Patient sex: M
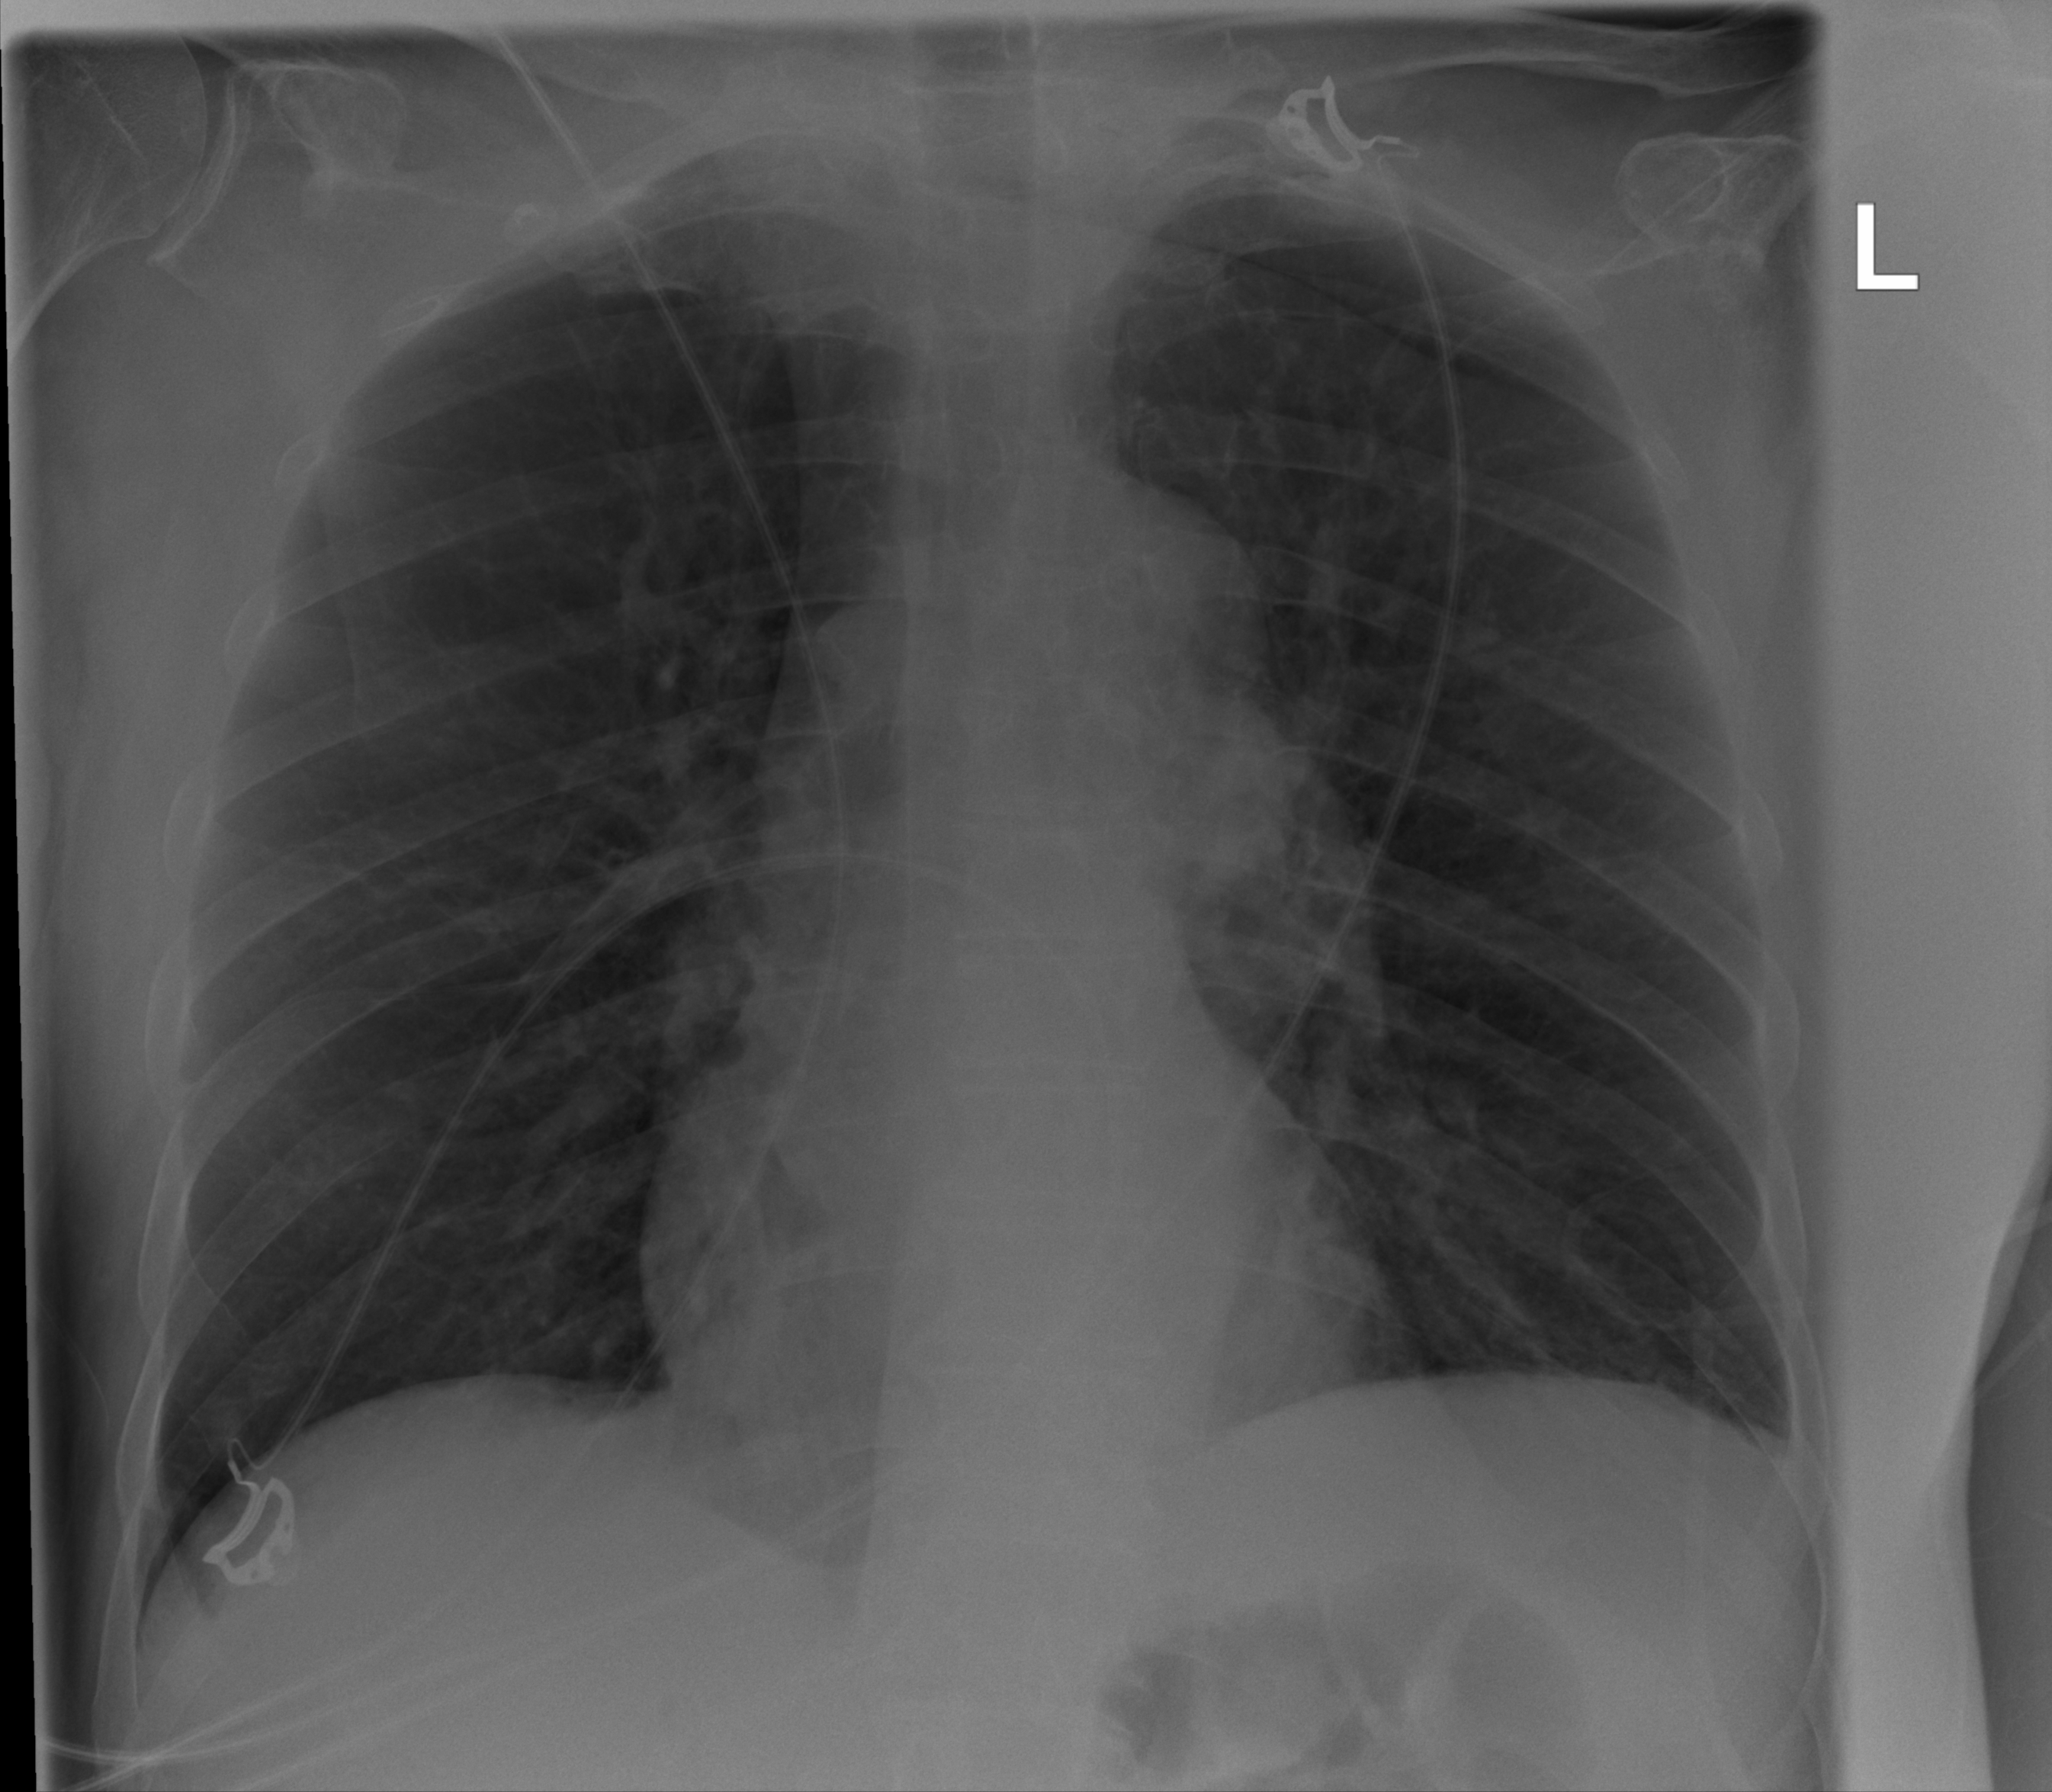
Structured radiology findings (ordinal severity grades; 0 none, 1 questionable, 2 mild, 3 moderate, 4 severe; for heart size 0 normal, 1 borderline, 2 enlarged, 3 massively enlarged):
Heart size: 0
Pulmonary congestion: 0
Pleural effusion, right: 0
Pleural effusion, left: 1
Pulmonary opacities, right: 0
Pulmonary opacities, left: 0
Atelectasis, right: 2
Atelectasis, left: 2